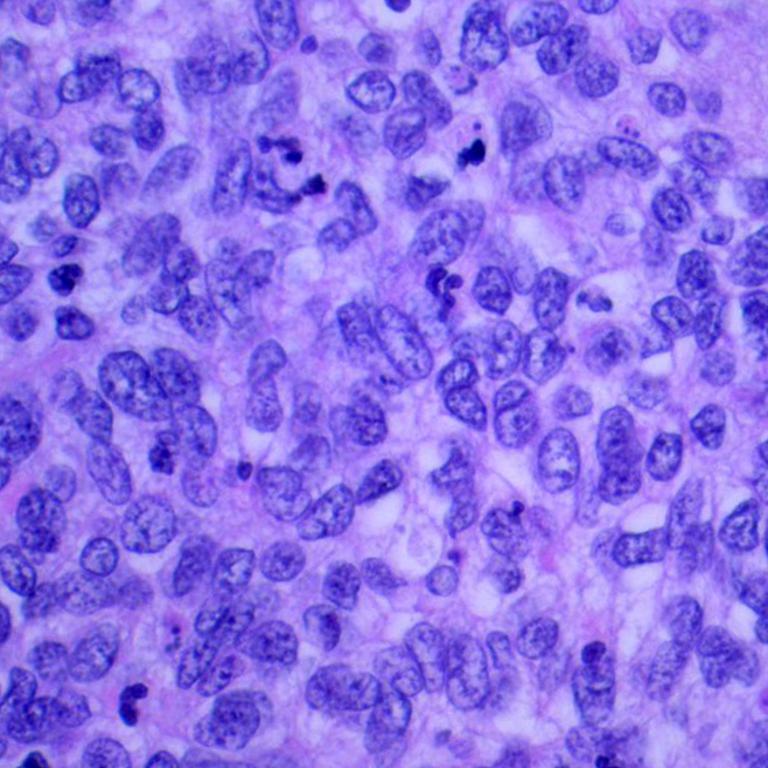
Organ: lung
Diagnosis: squamous carcinomas